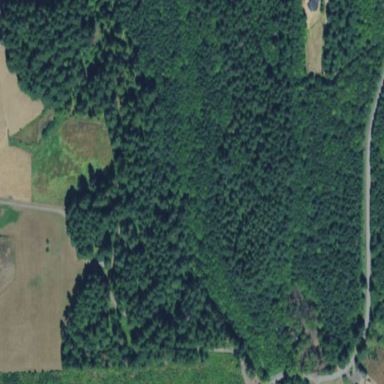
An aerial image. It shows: Evergreen woodland with needle-leaved trees.